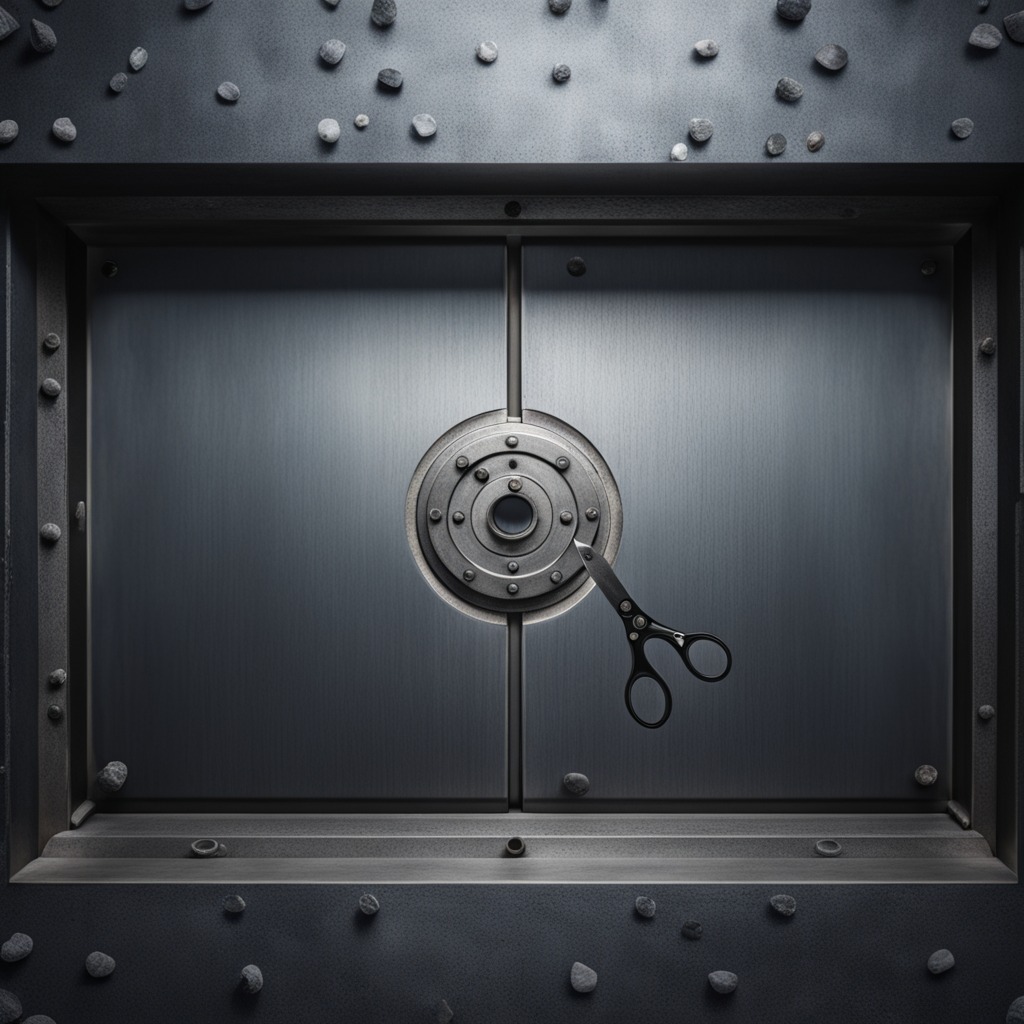
A scissor lies on the cold steel table in a mining workshop.